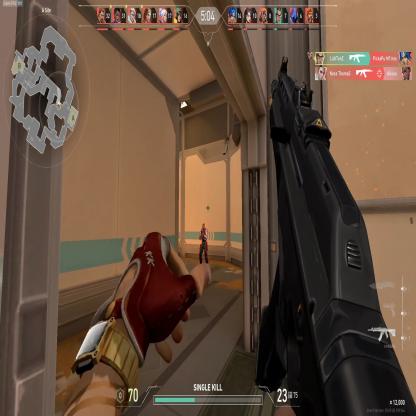
Label: enemy